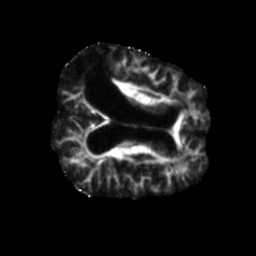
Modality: FA
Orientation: axial
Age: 66
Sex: female
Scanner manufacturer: siemens
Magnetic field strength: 3 T
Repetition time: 5.47 s
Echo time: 0.0854 s